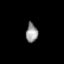
Tissue: lung
Cell type: Epithelial cells
Senescence score: 0.2304
Nuclear area (px): 221
Mean DAPI intensity: 148.086